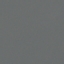
Land use / land cover class: SeaLake